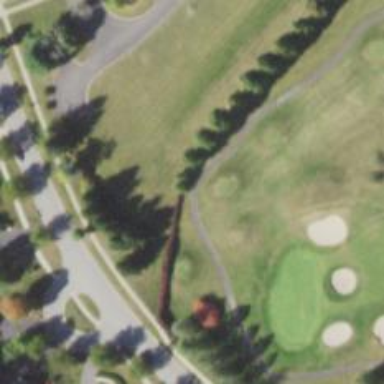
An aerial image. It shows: Service road designated as golf cart path.